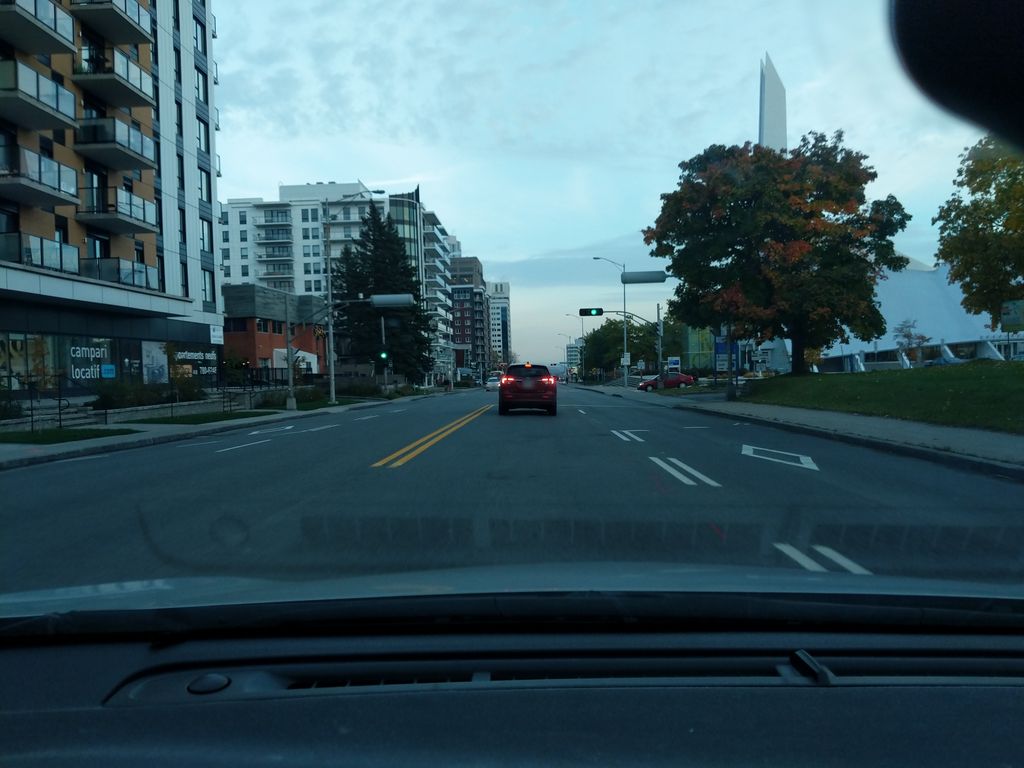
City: quebec_city